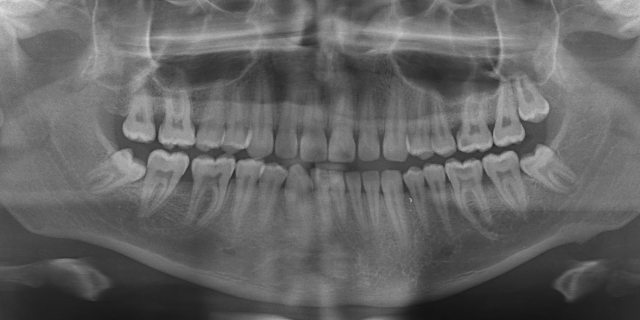
adult